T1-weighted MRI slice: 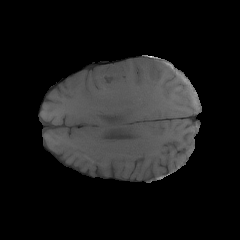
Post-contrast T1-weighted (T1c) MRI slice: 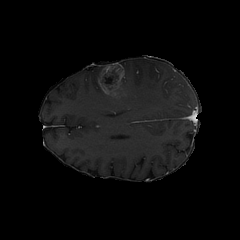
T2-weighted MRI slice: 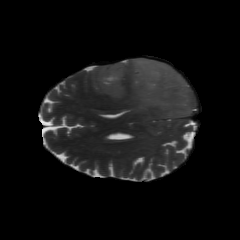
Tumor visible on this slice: yes